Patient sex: M
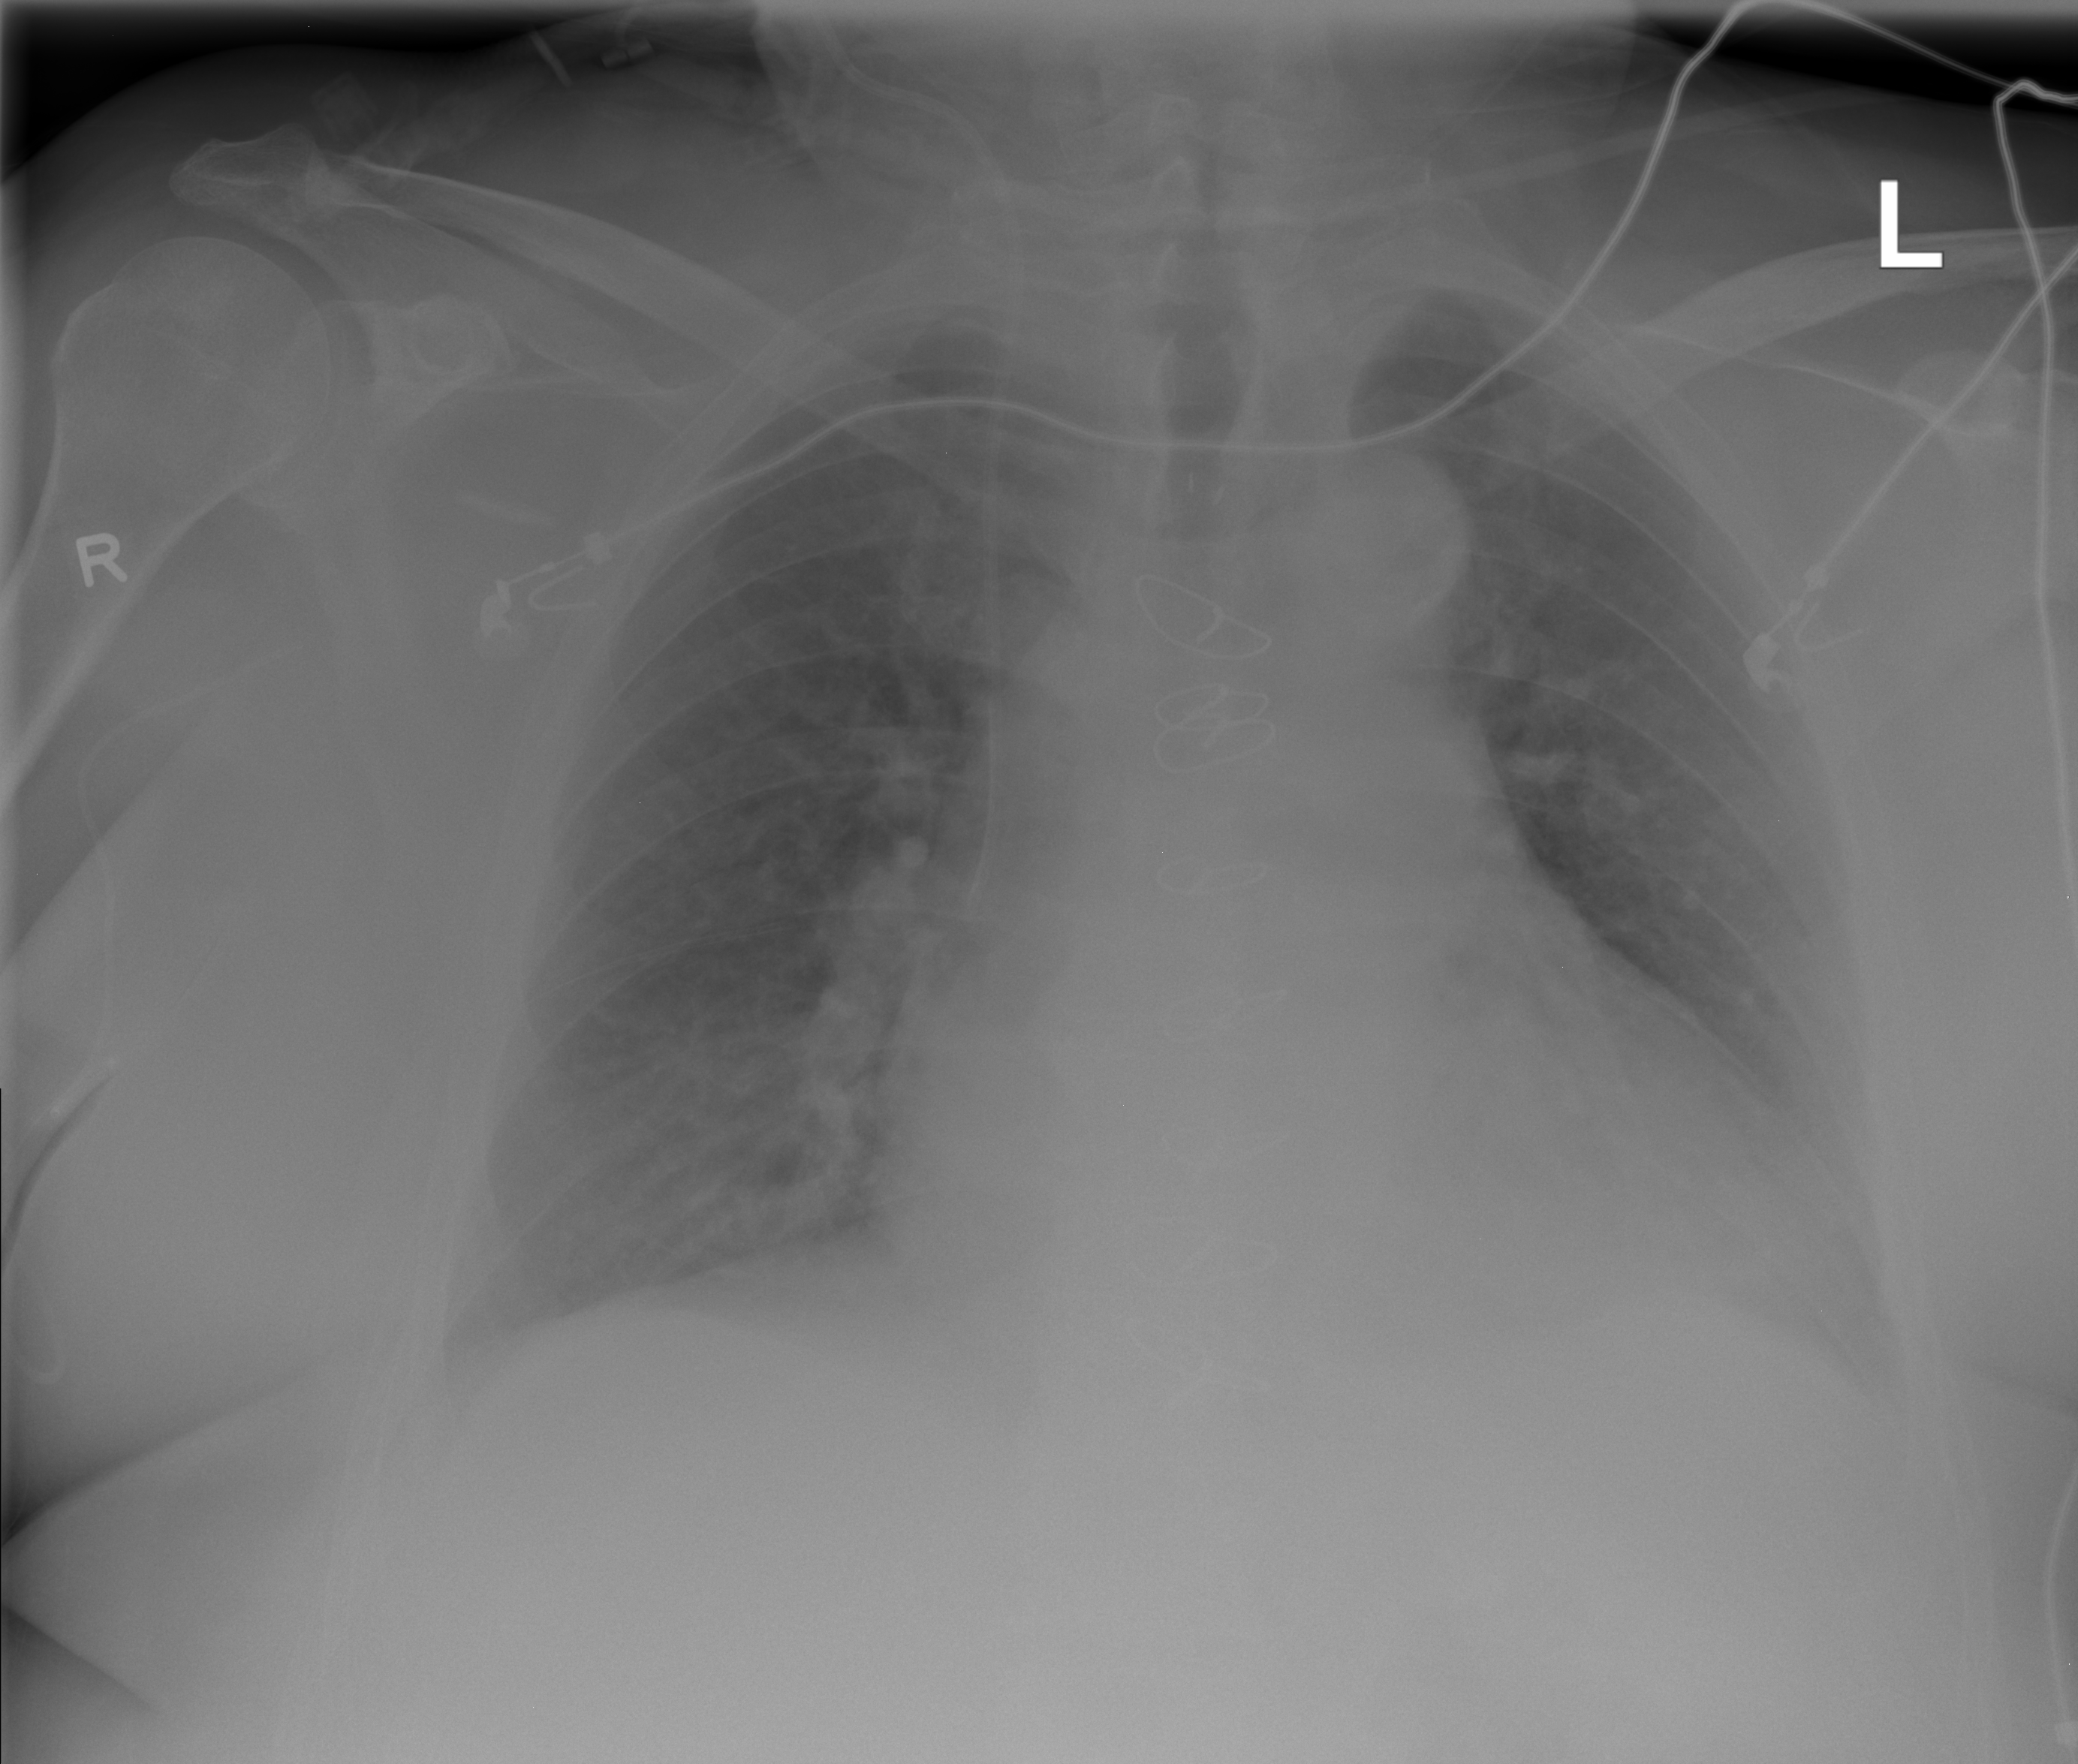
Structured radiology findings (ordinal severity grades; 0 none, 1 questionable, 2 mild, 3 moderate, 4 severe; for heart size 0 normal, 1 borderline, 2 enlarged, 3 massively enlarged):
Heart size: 2
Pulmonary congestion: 2
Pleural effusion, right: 0
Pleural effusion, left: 0
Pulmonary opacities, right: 0
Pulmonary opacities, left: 0
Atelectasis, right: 0
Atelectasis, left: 0